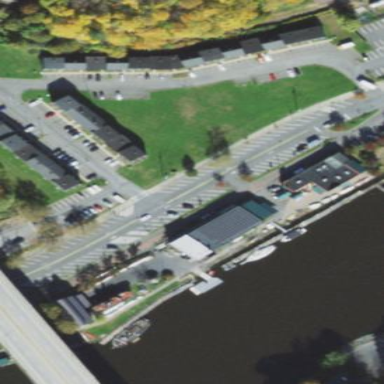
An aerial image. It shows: Parking available on the street side.